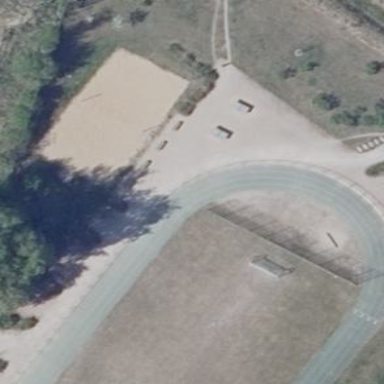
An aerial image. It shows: Sandy pitch for beach volleyball.